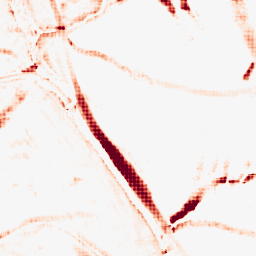
Category: morphological
Decomposition family: morphological_rect
Decomposition parameters: operation: opening
width: 20
height: 10
Upsampling method: sinc_hamming
Upsampling parameters: scale: 4
kernel_size: 4
Upsampling scale: 4